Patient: sex M, age 80
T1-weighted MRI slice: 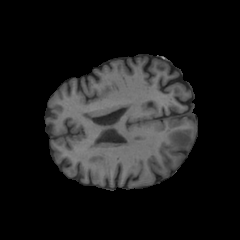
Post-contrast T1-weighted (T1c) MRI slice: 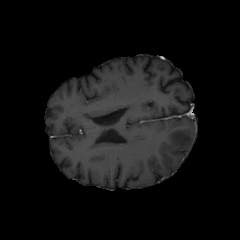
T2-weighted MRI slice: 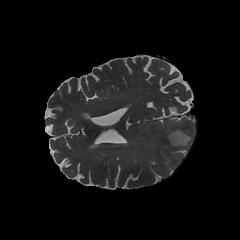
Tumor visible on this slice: yes
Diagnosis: Glioblastoma, IDH-wildtype
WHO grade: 4